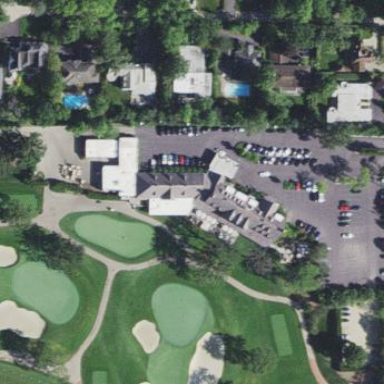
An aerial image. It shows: Clubhouse building associated with golf course.